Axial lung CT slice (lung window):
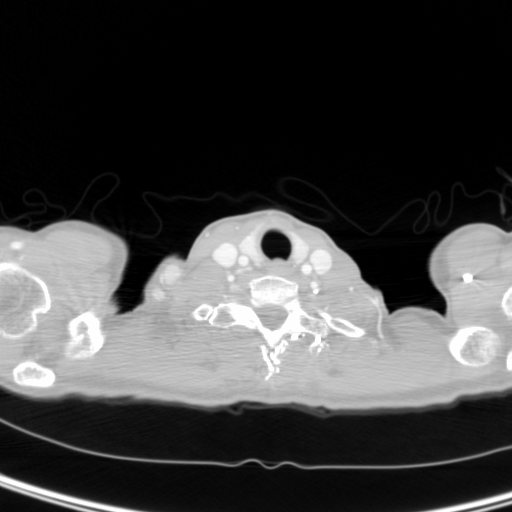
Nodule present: no